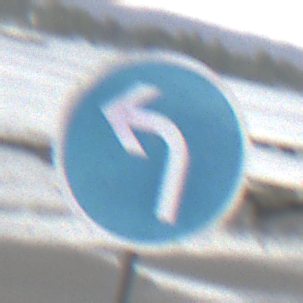
Verkehrszeichen: VorgeschriebeneFahrtrichtungLinks
Umgebung: Outdoor, Suburban
Tageszeit: Midday
Wetter: Overcast
Licht: Natural
Jahreszeit: NotSpecified
Kontrast: LowContrast